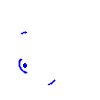
Particle: kaon